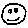
Label: smiley face